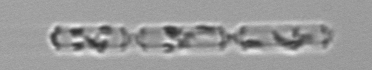
Label: Cerataulina_pelagica